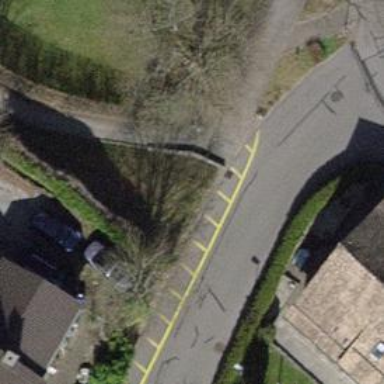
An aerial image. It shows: Cycle barrier.